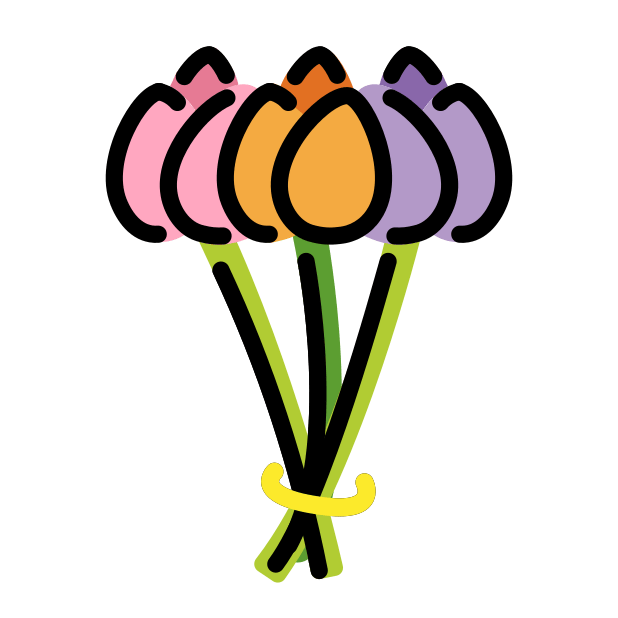
Emoji: 💐
Name: bouquet
Unicode: 0x1f490